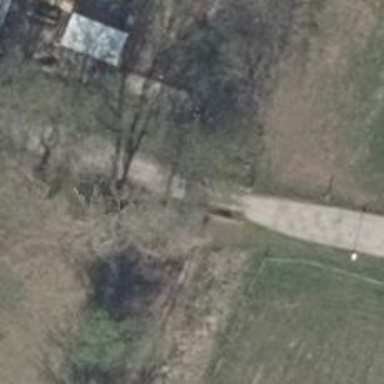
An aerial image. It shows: Concrete residential road with bridge.